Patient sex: M
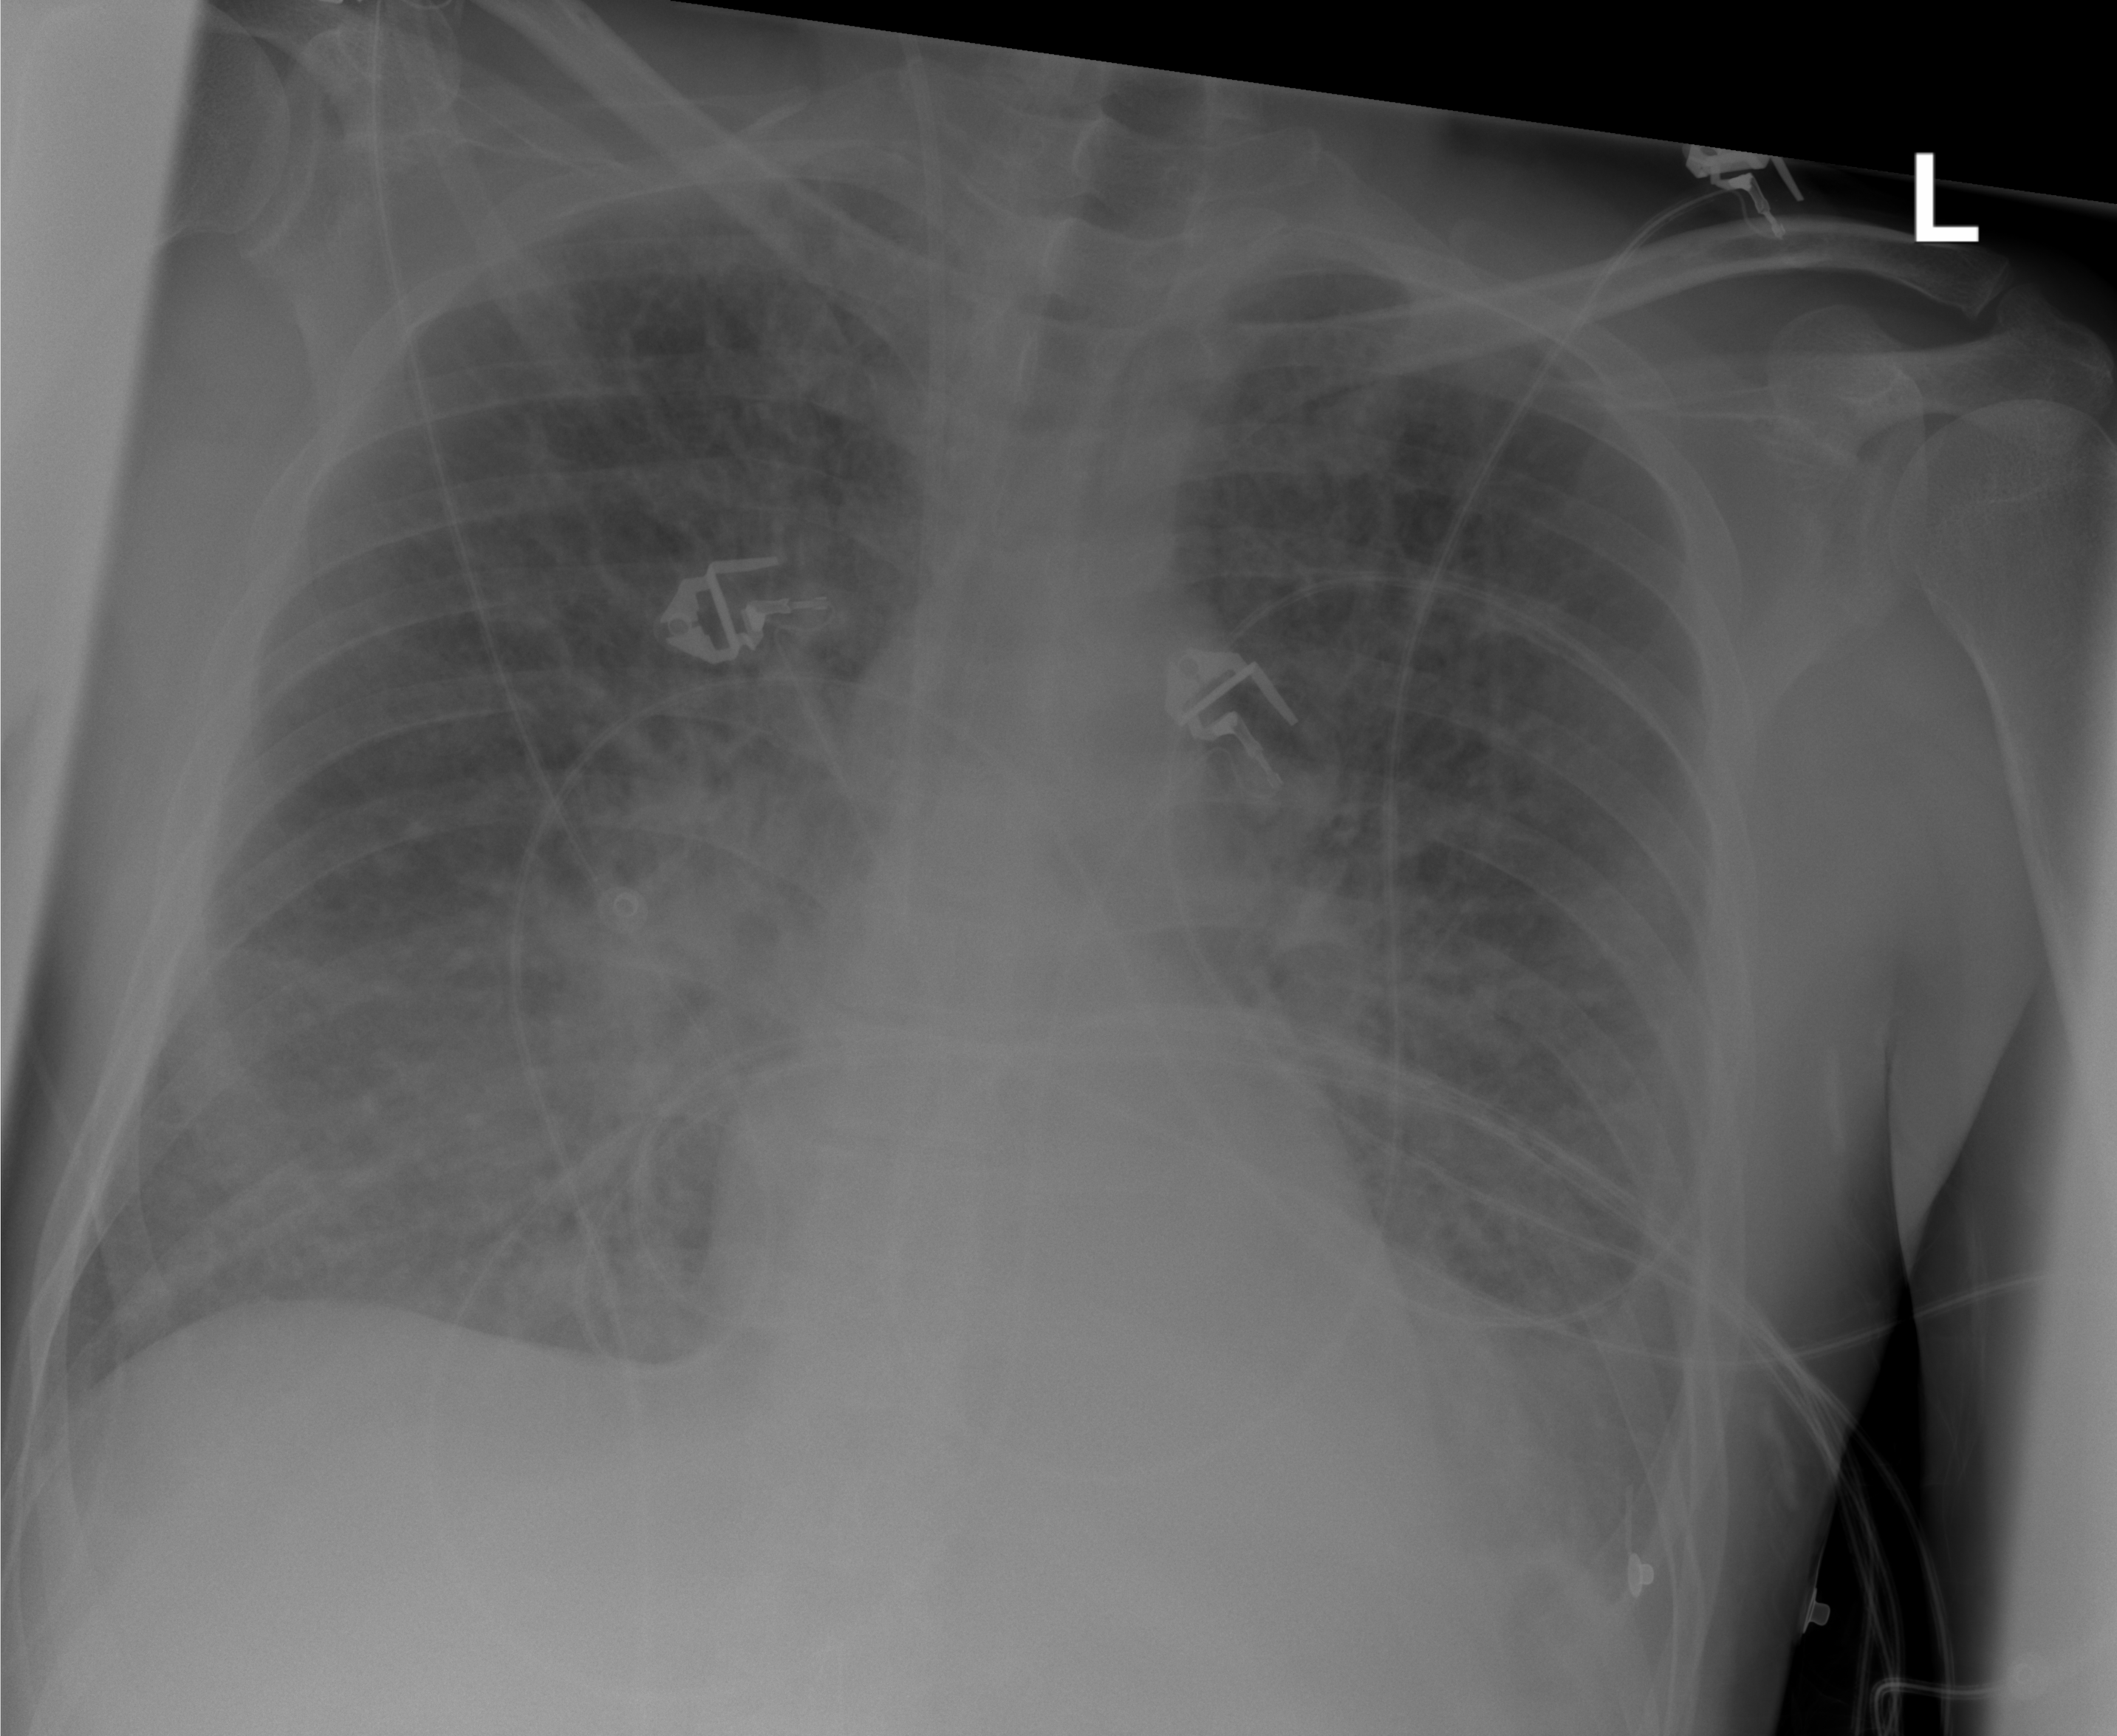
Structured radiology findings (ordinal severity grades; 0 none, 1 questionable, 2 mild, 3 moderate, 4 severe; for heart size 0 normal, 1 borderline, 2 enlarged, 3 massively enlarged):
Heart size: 0
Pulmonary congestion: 3
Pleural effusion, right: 0
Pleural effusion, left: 2
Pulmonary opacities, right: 3
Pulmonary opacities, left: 3
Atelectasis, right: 0
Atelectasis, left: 0